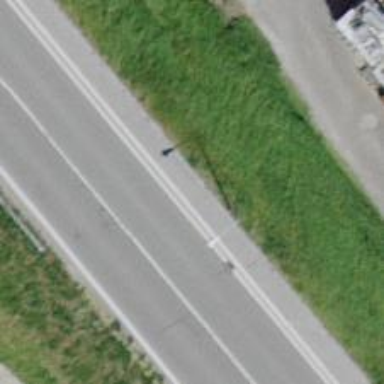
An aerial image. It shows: Asphalt sidewalk with embankment.